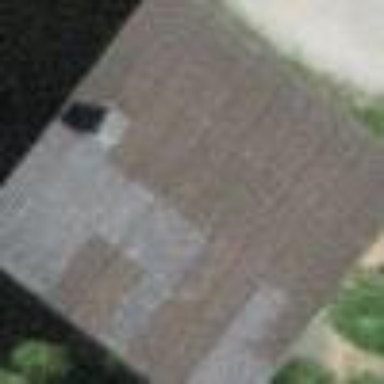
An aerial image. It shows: Shed building.